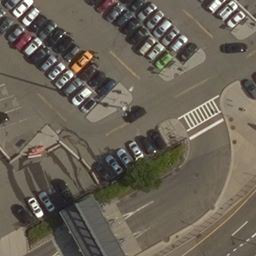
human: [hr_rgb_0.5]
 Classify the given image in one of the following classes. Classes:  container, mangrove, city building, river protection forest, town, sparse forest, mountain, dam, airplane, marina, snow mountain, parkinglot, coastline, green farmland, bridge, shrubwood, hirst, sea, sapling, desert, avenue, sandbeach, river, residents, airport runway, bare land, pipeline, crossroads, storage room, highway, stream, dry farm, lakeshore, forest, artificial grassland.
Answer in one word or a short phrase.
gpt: parkinglot